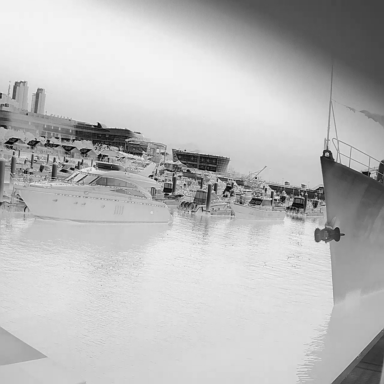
There is a warship in the infrared image.